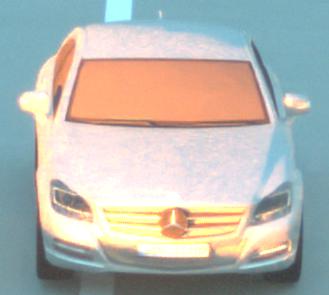
Make: Mercedes-Benz
Model: CLS Coupé 350
Detailed model: CLS-Class (218) Coupé
Model produced from: 2011/01
Model produced until: 2014/07
Doors: 4
Color: white
Road condition: dry road
Daytime: sunrise or sunset
Contrast: medium contrast